Current action and preconditions to check: trajectory_clear

Your task: For each precondition in the list above, predict whether it will hold at this action.

Consider the current scene as observed from the mobile robot's camera, and analyze the predicted future states of all dynamic agents (e.g., people, animals, vehicles, or any moving entities) within the NEXT SECOND.

IMPORTANT: Only answer "very likely" if you are absolutely certain—based on strong, clear evidence—that a dynamic agent will violate the precondition in the predicted future state. Do NOT answer "very likely" for unlikely, ambiguous, or low-probability risks.

Ask yourself for each precondition: Is there a high probability, with clear and convincing evidence, that the predicted future states of any dynamic agent will interfere with the predicted future state of the currently executing action within the NEXT SECOND, causing that precondition to fail?

Assess the risk level based on these predictions. Use "likely" or "very likely" if motions create a clear risk of interference.

Use "neutral" or "improbable" if agents are nearby but their predicted paths are clearly diverging or non-conflicting.

Failure Risk Categories: "very improbable", "improbable", "neutral", "likely", "very likely"

Answer Format: Output ONLY the probability_of_failure value from these categories: "very improbable", "improbable", "neutral", "likely", "very likely"

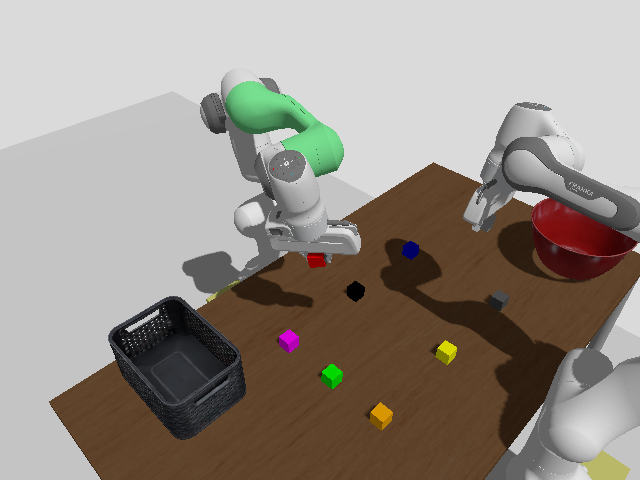

Answer: very improbable